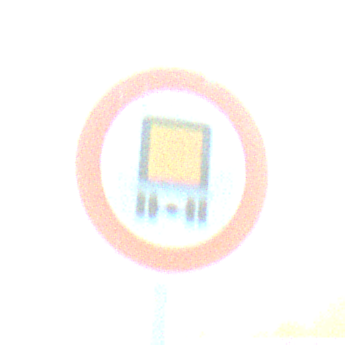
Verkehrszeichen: VerbotKennzeichnungspflichtigeKraftfahrzeugeGefaehrlicheGueter
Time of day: SunriseSunset
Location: Outdoor (RoadRail)
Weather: PartlyCloudy
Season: NotSpecified
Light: Natural